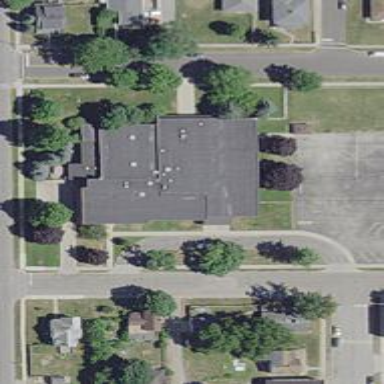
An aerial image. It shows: School.